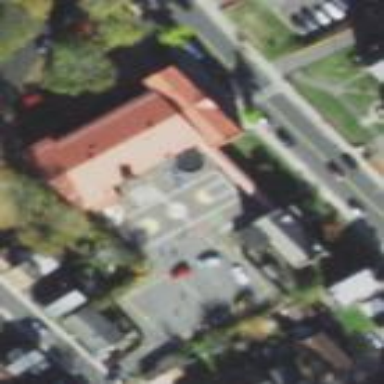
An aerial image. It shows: School.